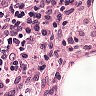
Metastatic tissue present: no